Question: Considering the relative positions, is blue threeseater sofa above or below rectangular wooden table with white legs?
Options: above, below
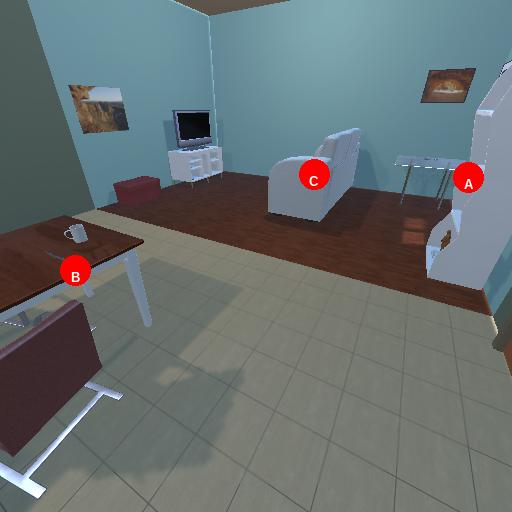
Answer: above